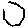
Label: hexagon